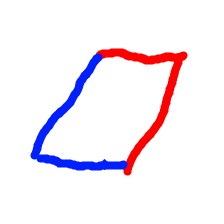
Shape: parallelogram